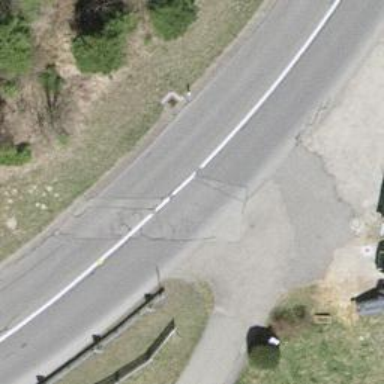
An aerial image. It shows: Secondary road with asphalt surface.